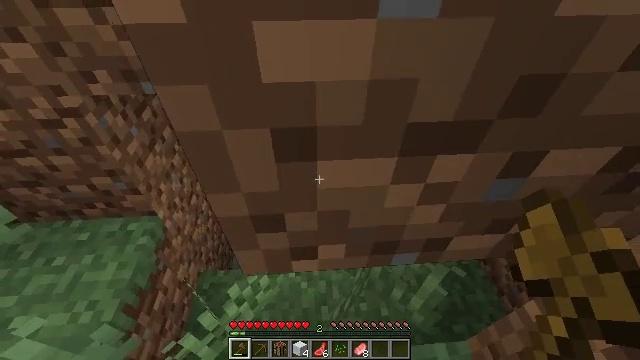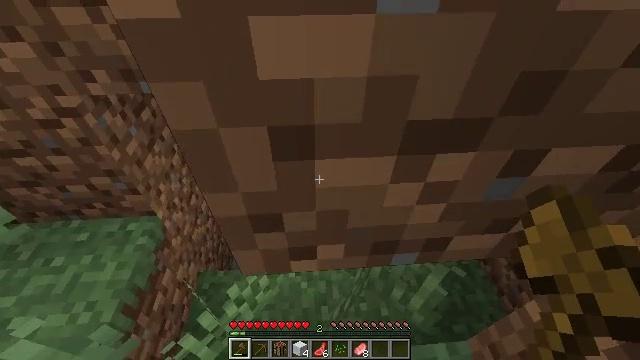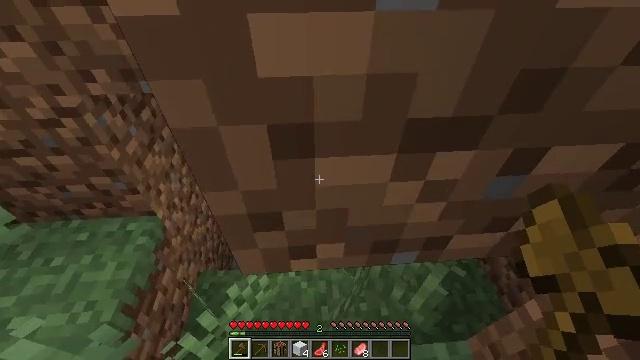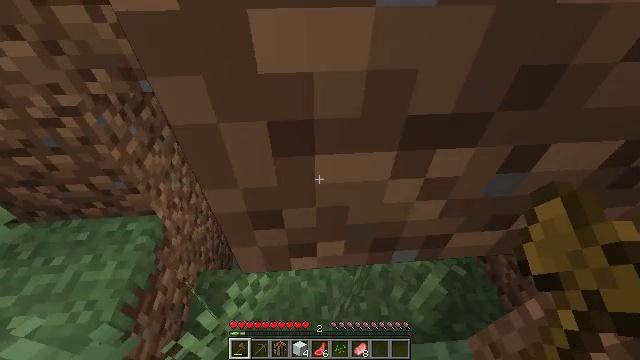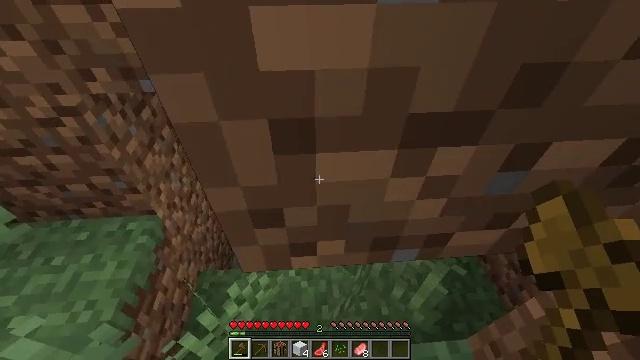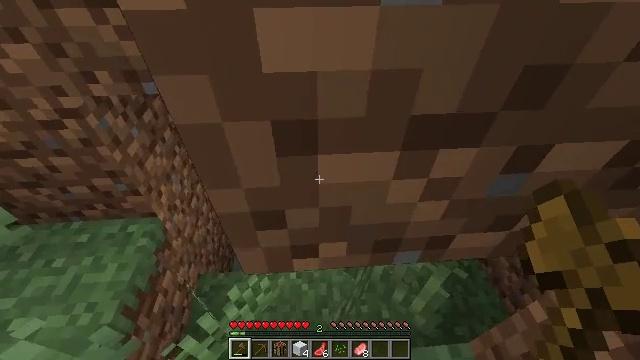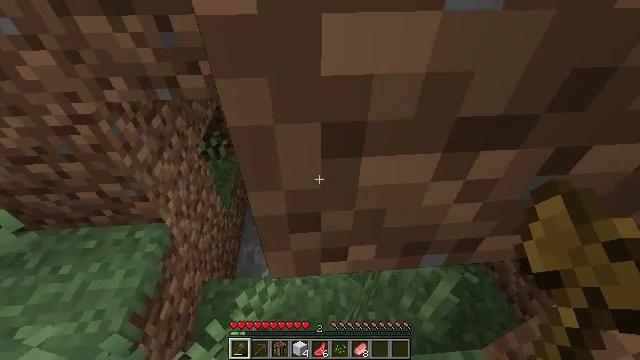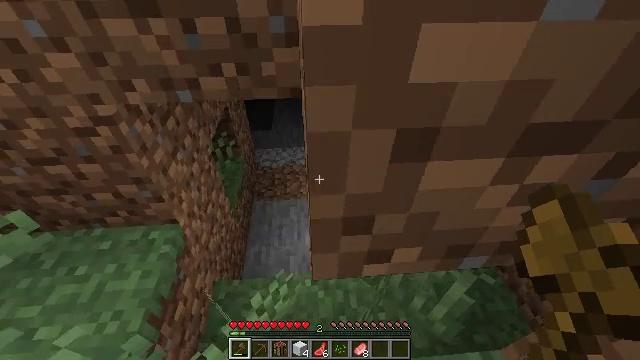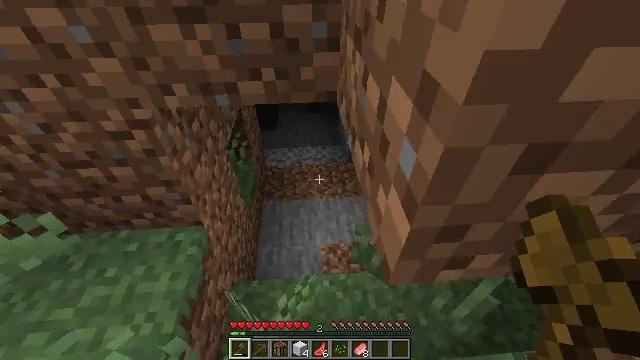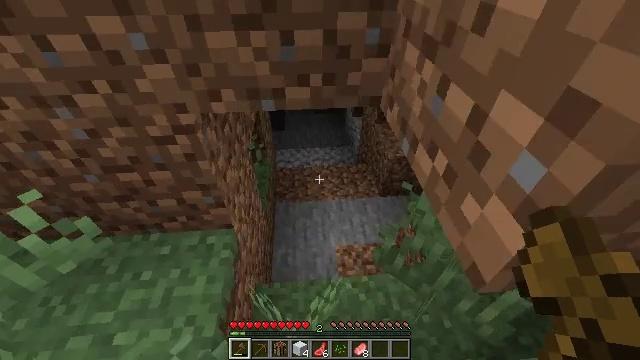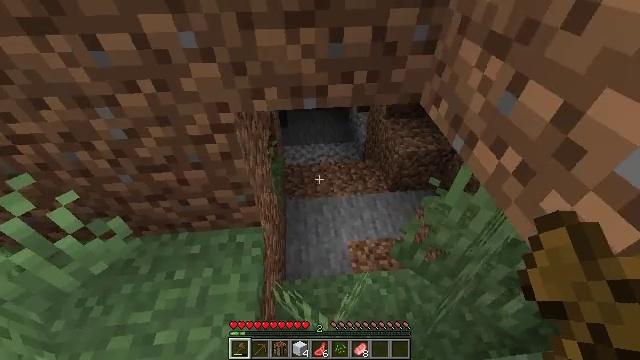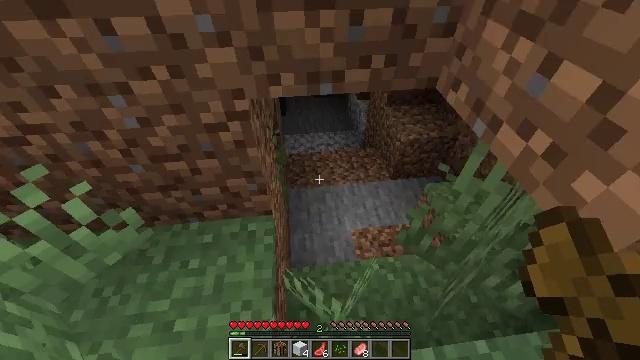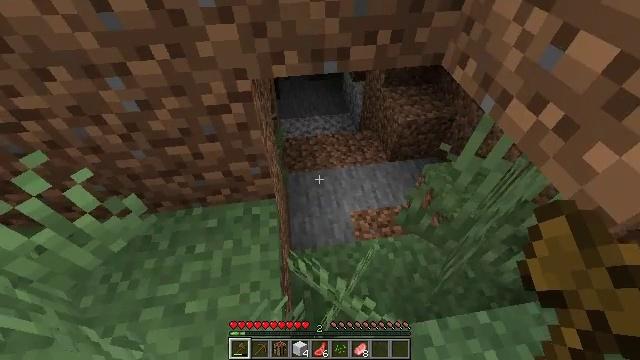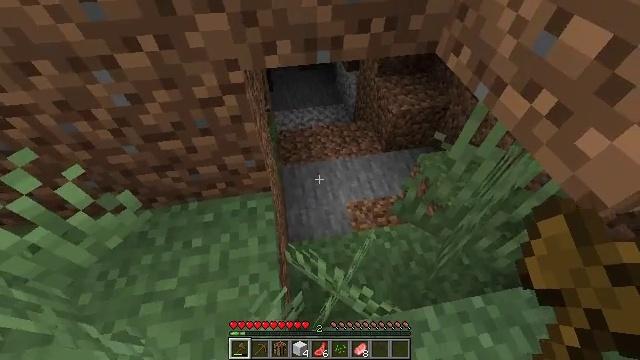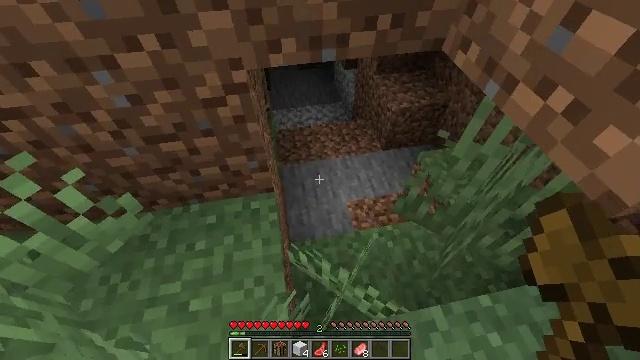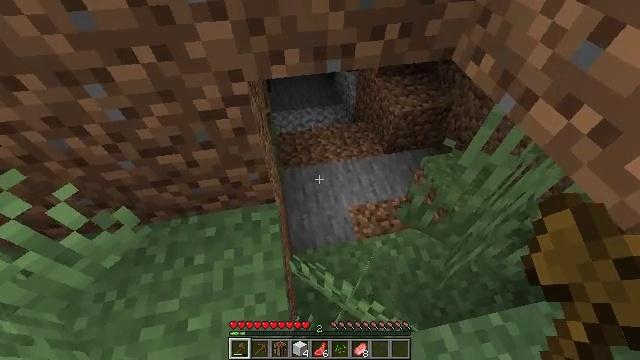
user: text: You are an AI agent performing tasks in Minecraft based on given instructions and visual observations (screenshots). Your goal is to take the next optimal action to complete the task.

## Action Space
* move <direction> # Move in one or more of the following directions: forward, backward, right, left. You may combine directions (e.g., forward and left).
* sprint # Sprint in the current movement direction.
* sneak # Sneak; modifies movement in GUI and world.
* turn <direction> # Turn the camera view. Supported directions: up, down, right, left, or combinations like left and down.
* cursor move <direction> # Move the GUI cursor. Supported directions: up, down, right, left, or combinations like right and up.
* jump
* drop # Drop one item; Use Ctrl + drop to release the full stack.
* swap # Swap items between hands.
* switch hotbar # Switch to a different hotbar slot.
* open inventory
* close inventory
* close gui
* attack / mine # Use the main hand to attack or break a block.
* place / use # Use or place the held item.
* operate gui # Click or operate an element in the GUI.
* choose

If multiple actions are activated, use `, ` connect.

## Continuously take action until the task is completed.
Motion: motion action
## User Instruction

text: Collect the grass from the surface.
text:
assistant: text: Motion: no_op
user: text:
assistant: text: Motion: no_op
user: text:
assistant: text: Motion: no_op
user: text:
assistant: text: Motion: no_op
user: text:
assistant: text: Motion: no_op
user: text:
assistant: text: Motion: move left, turn up
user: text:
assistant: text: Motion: move left
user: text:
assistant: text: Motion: move left
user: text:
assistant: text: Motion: move left
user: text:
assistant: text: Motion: move left
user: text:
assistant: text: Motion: turn right and down
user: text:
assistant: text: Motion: turn right and down
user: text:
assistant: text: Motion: turn right and down
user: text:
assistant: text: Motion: move forward
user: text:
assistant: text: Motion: move forward
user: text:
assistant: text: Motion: move forward
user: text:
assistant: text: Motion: turn down
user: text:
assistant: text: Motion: turn right and down
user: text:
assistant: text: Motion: no_op
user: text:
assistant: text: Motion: no_op
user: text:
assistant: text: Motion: no_op
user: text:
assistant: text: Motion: no_op
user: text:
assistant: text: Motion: move right
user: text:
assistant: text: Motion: move right, turn left
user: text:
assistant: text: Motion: move right
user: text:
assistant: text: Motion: move right, turn left
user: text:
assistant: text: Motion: turn left, switch to hotbar 2
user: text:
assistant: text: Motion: turn left and down, switch to hotbar 2
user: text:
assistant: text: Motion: turn left, switch to hotbar 2
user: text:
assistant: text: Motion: turn left and down